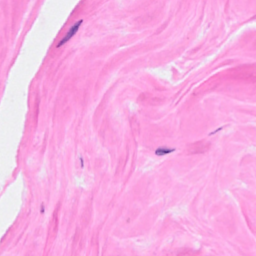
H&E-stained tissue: Breast